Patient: sex M, age 57
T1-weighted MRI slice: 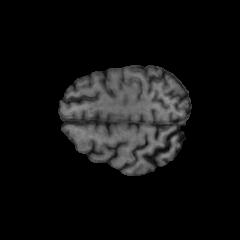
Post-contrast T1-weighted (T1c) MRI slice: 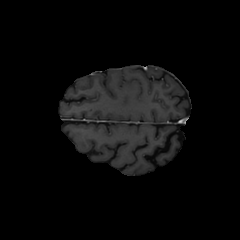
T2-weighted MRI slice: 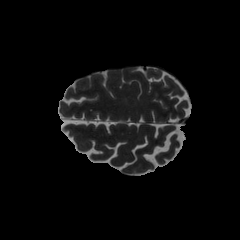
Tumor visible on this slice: no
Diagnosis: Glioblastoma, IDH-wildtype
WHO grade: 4